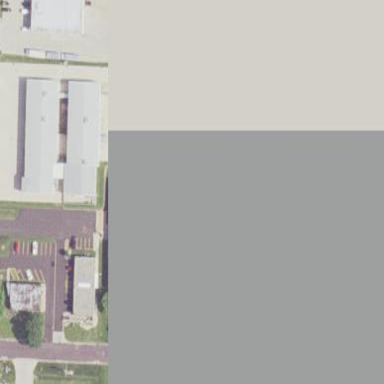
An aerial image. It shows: Commercial building.